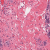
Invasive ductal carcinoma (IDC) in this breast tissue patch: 0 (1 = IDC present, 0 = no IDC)